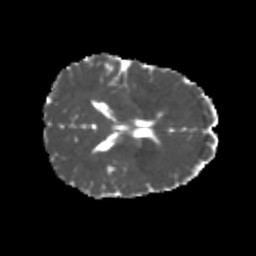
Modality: MD
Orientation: axial
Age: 25
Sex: female
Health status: healthy
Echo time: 0.074 s